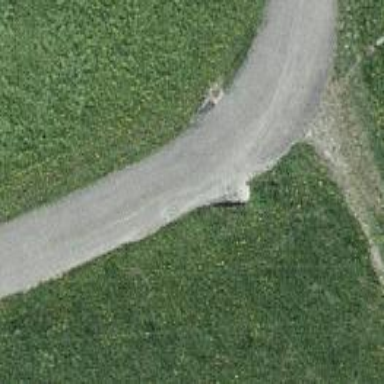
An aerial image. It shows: Unclassified paved road.